RGB frame:
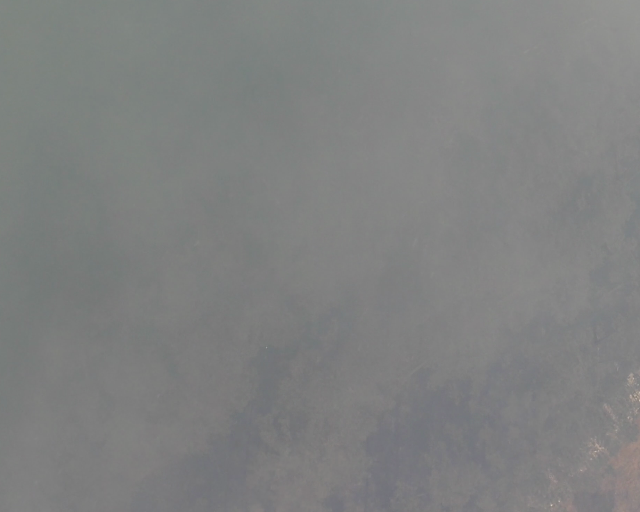
Thermal frame:
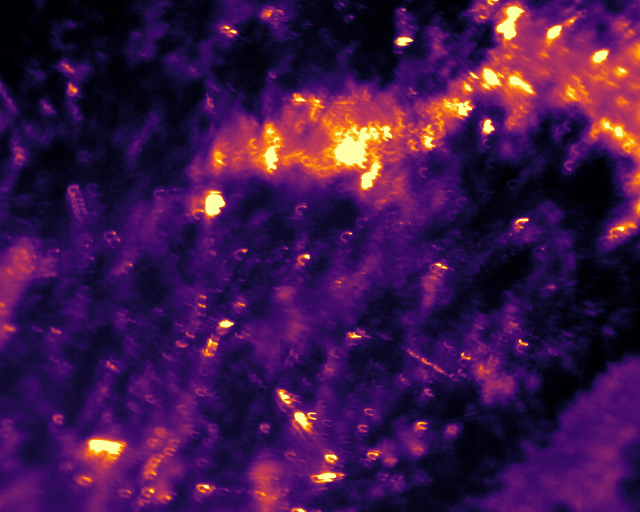
Captured: 2026-02-27 02:41:44
Pixels at or above 80 °C: 1557 (fraction of frame: 0.004752)